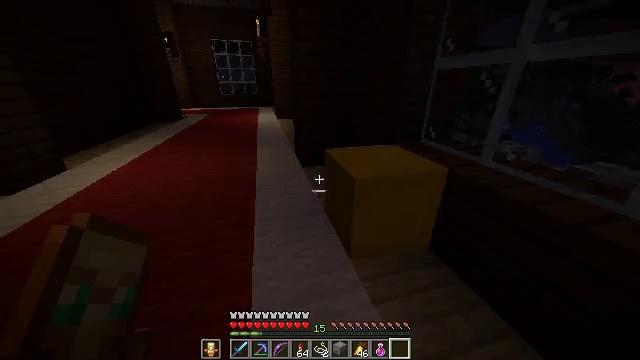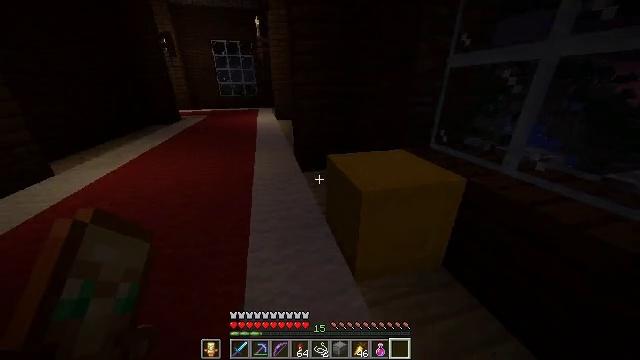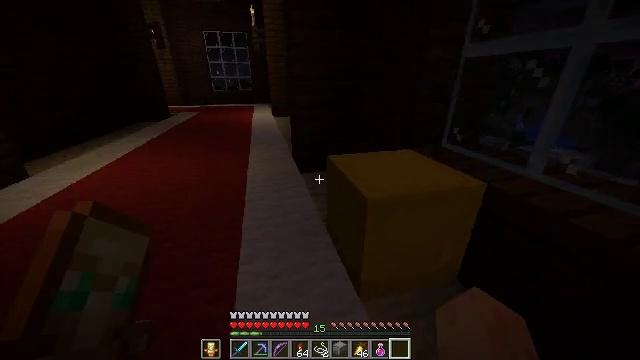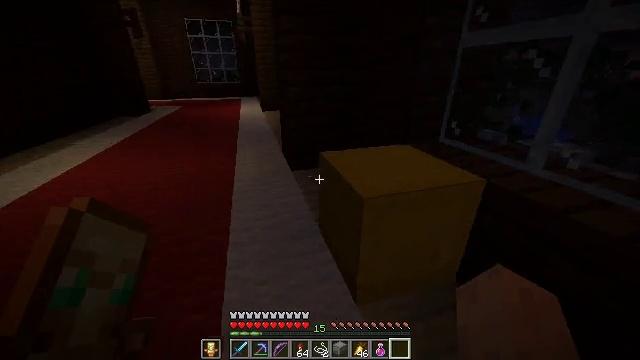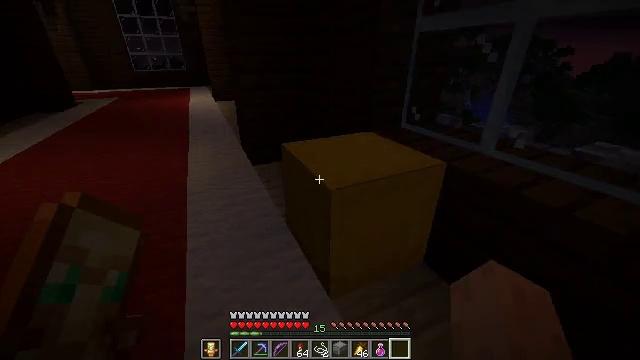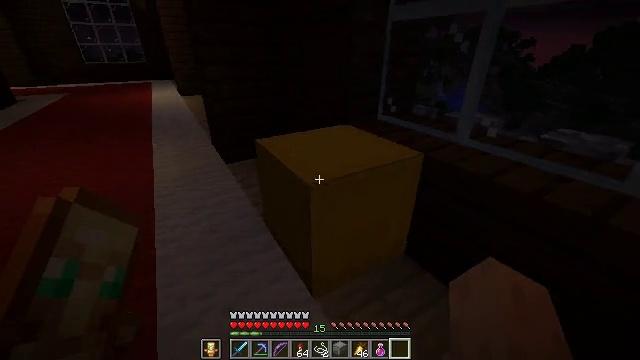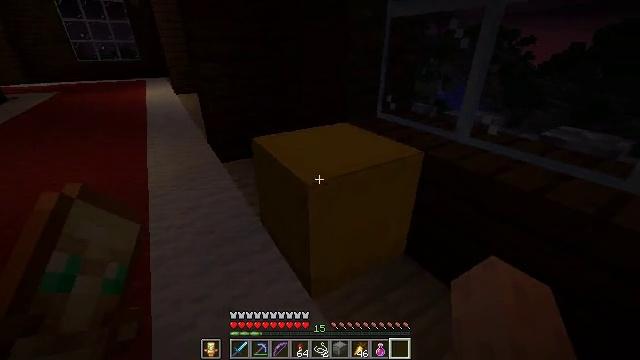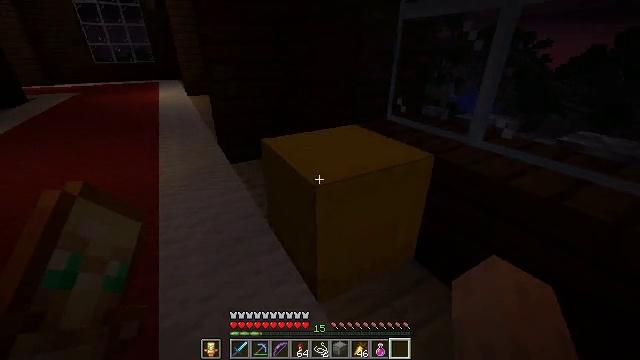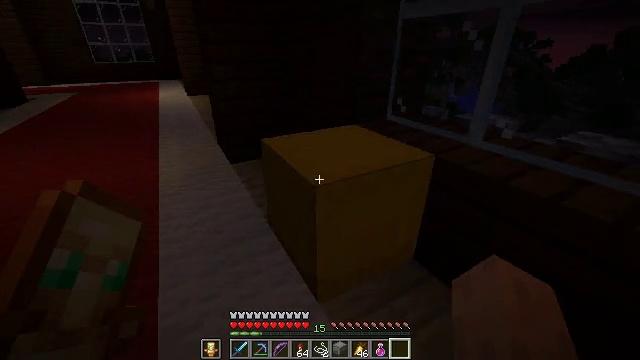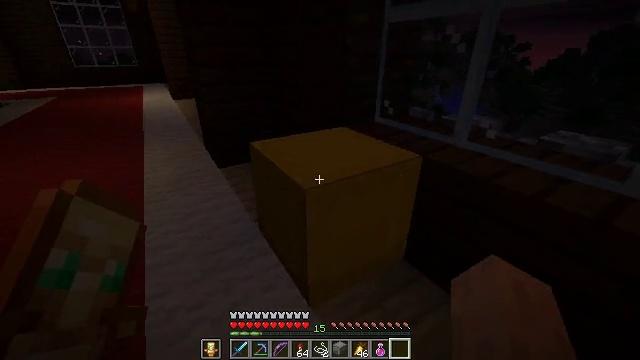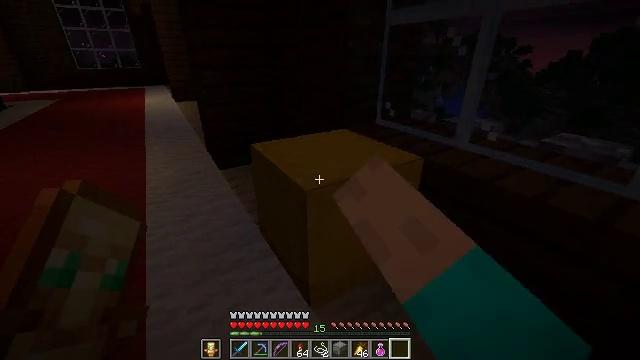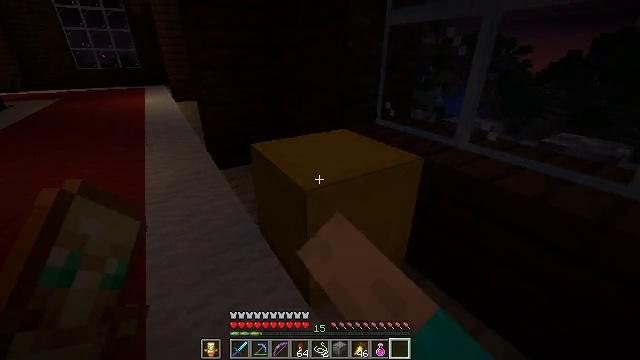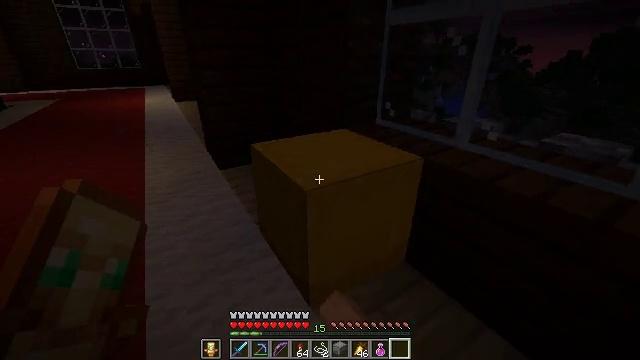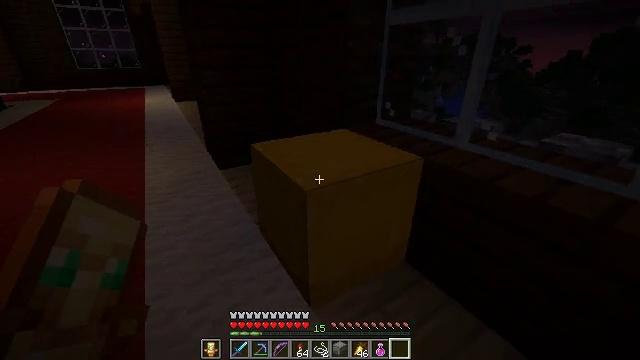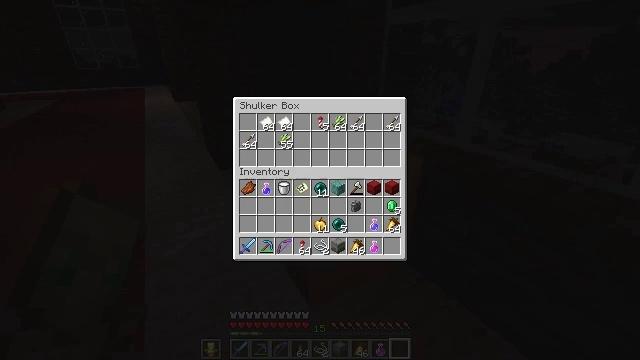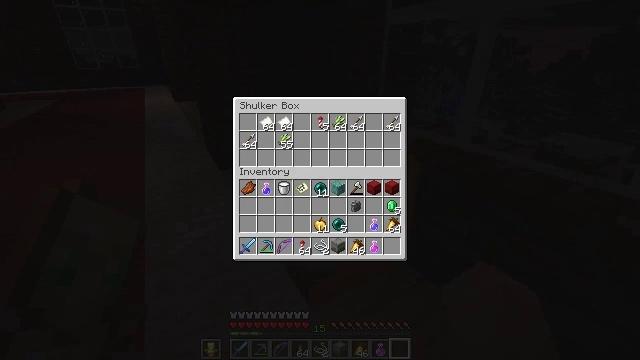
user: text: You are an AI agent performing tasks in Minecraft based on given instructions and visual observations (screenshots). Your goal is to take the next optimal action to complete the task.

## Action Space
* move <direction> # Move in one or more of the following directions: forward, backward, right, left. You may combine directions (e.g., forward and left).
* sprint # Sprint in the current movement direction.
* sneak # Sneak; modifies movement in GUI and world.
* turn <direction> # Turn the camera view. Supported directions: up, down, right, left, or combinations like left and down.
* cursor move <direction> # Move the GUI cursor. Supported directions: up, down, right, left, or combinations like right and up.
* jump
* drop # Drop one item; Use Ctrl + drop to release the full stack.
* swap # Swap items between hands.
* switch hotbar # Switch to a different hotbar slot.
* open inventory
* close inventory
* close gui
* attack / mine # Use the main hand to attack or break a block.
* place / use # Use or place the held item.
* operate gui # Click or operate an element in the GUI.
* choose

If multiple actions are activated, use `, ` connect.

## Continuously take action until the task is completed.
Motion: motion action
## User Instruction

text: Retrieve the yellow shulker box for storage.
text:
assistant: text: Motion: use / place
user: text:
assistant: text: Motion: use / place
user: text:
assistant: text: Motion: turn right, use / place
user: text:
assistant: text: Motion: turn right and down
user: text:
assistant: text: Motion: turn right and down
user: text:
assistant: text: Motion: no_op
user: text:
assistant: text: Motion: turn left
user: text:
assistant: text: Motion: no_op
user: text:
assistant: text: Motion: turn right, use / place
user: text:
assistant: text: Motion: use / place
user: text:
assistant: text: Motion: no_op
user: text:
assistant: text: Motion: no_op
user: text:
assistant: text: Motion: no_op
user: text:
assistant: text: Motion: open gui
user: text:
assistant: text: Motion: no_op
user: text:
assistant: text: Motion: sneak
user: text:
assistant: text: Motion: sneak
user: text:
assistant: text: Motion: sneak, cursor move left
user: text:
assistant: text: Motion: sneak, cursor move left and up
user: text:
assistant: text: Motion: sneak, cursor move left and up
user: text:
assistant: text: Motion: sneak, cursor move up
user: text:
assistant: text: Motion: sneak, cursor move up
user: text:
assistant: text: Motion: sneak
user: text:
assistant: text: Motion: sneak
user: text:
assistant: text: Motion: sneak, cursor move right and down
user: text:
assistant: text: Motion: sneak, cursor move left
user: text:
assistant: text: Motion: sneak, cursor move left
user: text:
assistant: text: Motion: sneak
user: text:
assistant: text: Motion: sneak
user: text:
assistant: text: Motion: sneak, operate gui